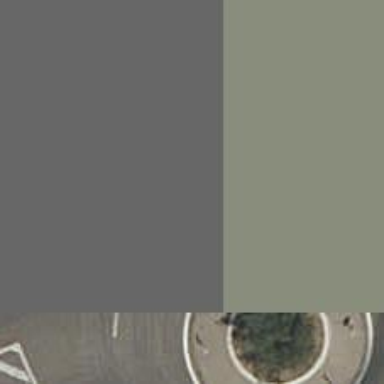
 featuring roundabout. There is separate sidewalk along the road."